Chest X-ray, PA view. Patient: 63 years old, sex M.
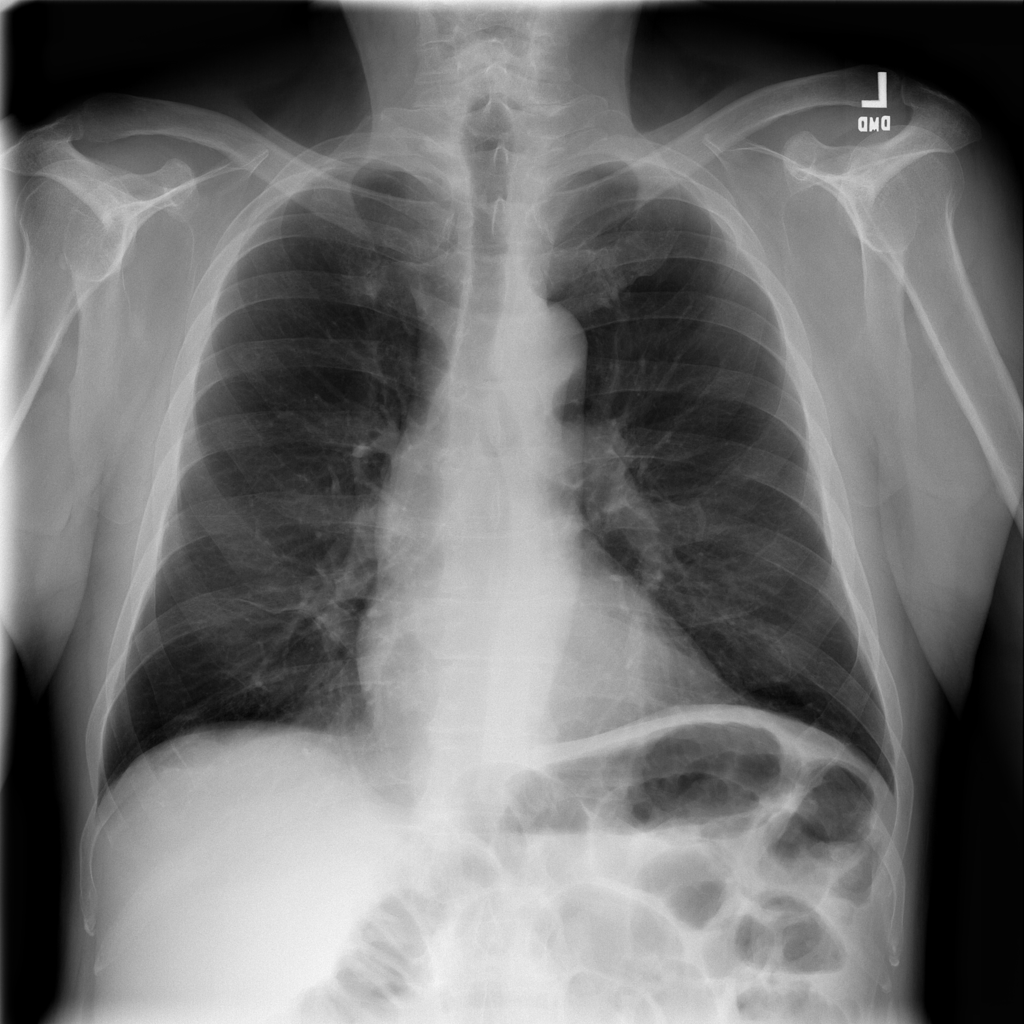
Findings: No Finding